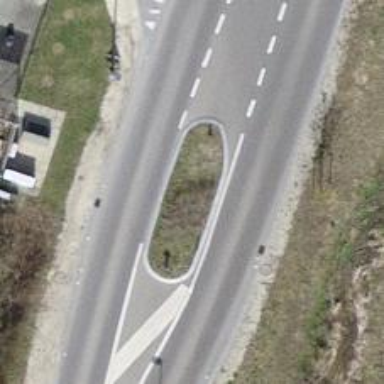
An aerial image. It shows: Traffic calming island.